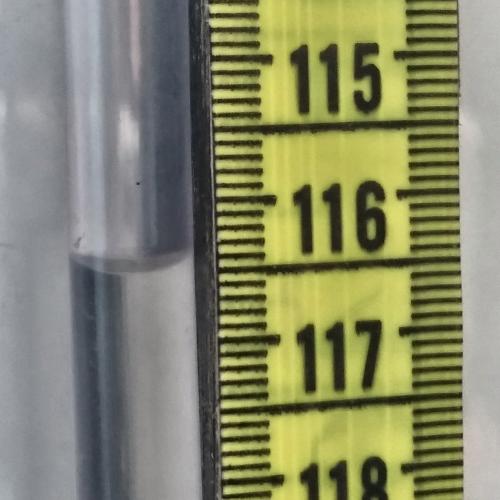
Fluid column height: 116.4 cm